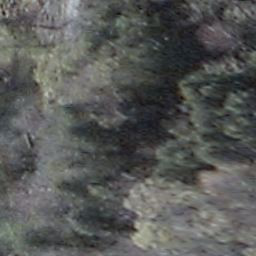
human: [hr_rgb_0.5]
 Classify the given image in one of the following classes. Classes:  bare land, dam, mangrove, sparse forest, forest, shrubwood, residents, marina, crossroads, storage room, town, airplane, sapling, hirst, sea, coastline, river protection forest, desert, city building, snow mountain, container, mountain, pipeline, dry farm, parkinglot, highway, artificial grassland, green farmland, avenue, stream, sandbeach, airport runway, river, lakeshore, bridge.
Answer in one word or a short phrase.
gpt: shrubwood